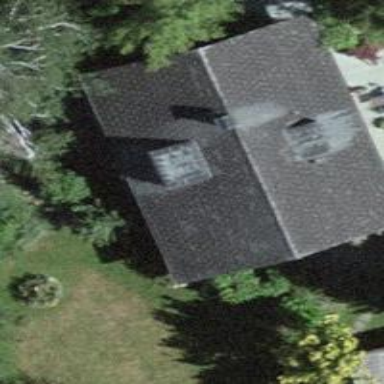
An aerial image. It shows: Simple and straightforward house.